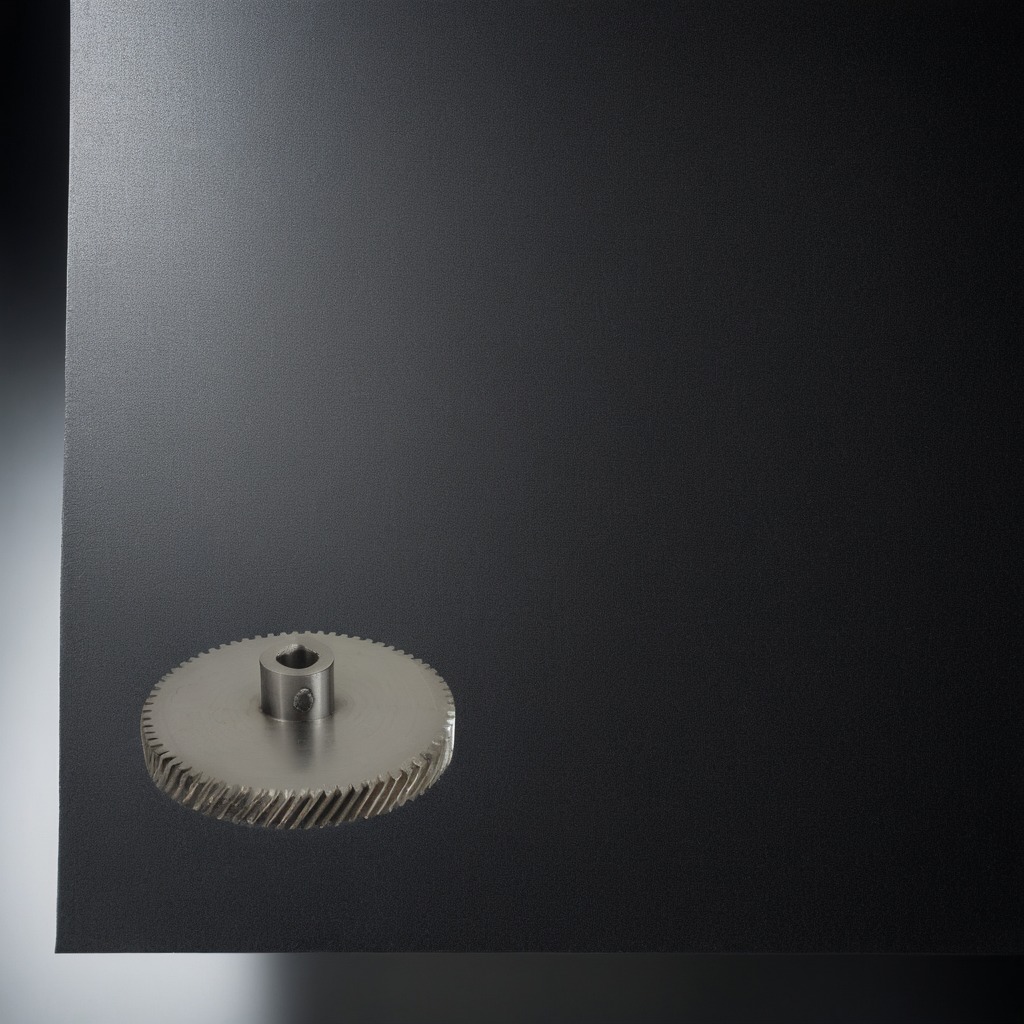
A steel gear with teeth lies on the granite tabletop.